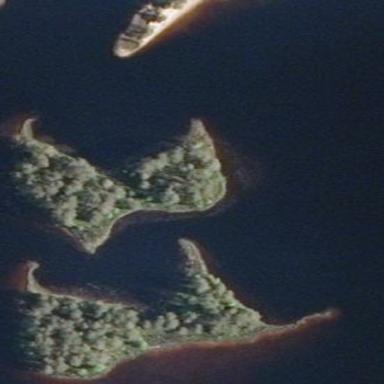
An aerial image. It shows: Islet surrounded by woodland.